Aerial crown-view tile of a tropical tree (Barro Colorado Island, Panama), acquired 20240611:
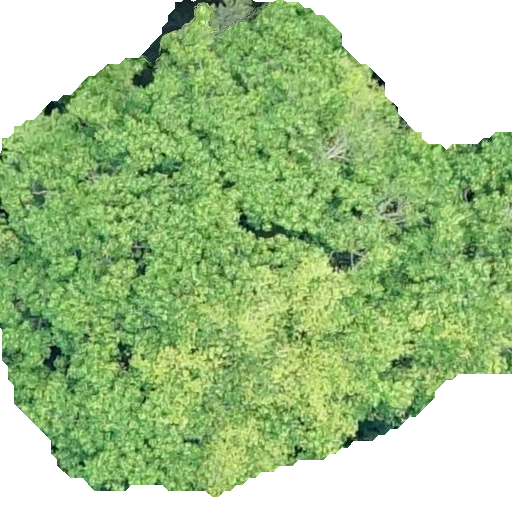
Species: Hura crepitans
GBIF accepted scientific name: Hura crepitans
Crown area: 319.617 m²